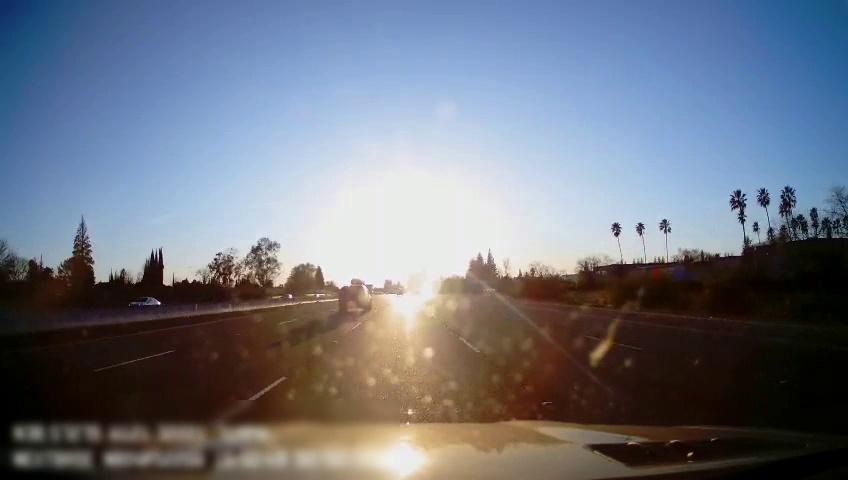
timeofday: Day
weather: Sunny
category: Drivable Space
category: Vehicles | Car
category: Vehicles | Car
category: Vehicles | SUV
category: Lanes | Alternate Lane
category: Lanes | Alternate Lane
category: Lanes | Current Lane
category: Lanes | Current Lane
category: Lanes | Alternate Lane
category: Lanes | Alternate Lane